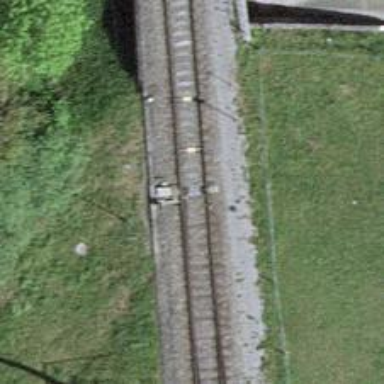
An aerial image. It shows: Railway switch.